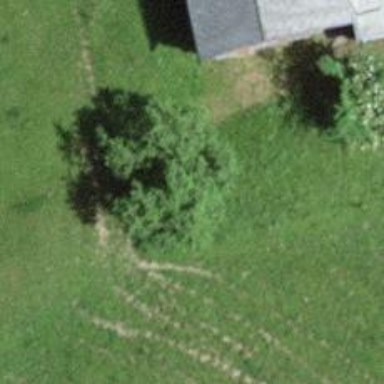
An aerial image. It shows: Single tag "natural: tree."